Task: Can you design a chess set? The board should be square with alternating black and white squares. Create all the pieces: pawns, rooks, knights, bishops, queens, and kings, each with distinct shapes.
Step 1857:
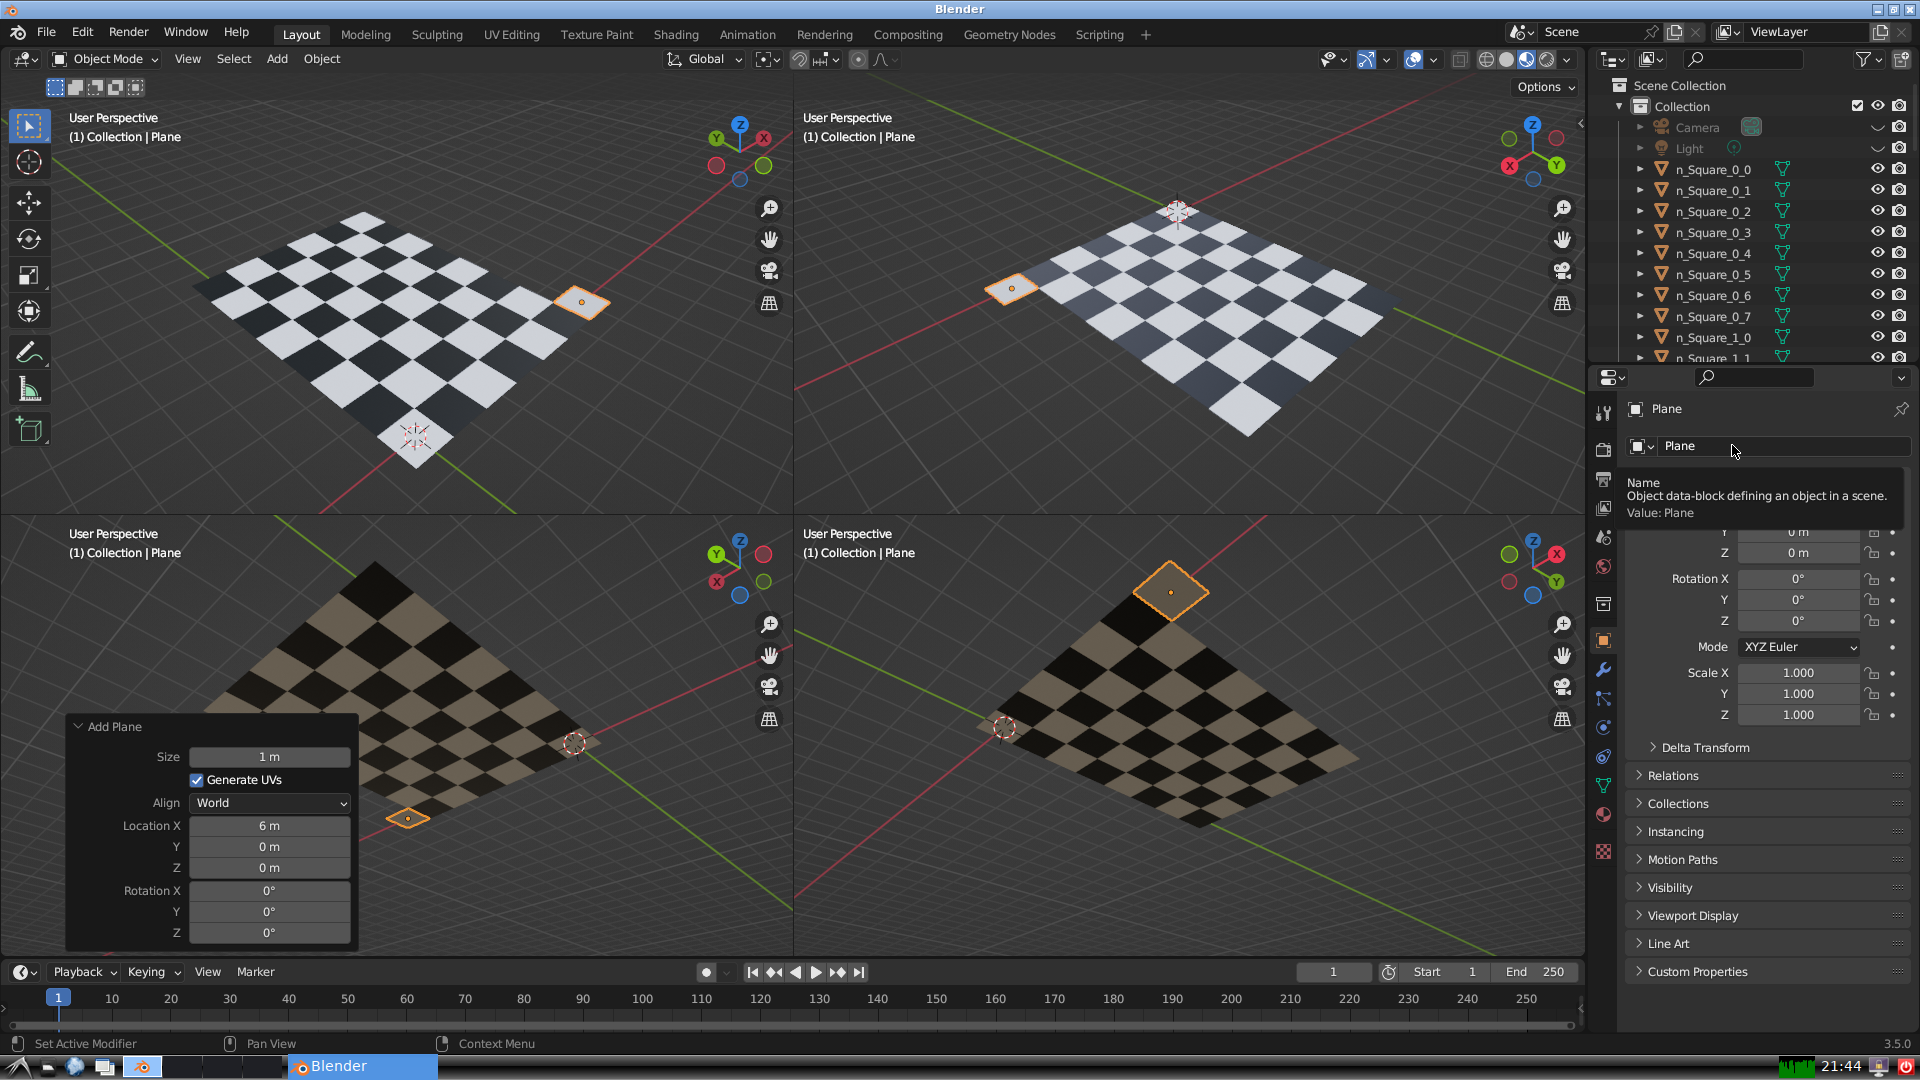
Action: click: no